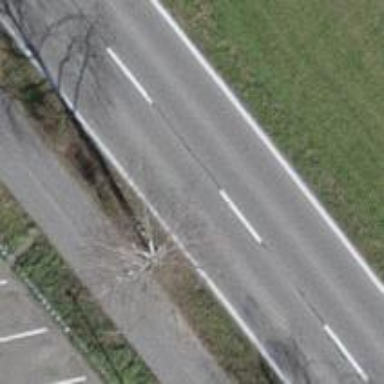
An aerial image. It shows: Avenue lined with trees.